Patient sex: F
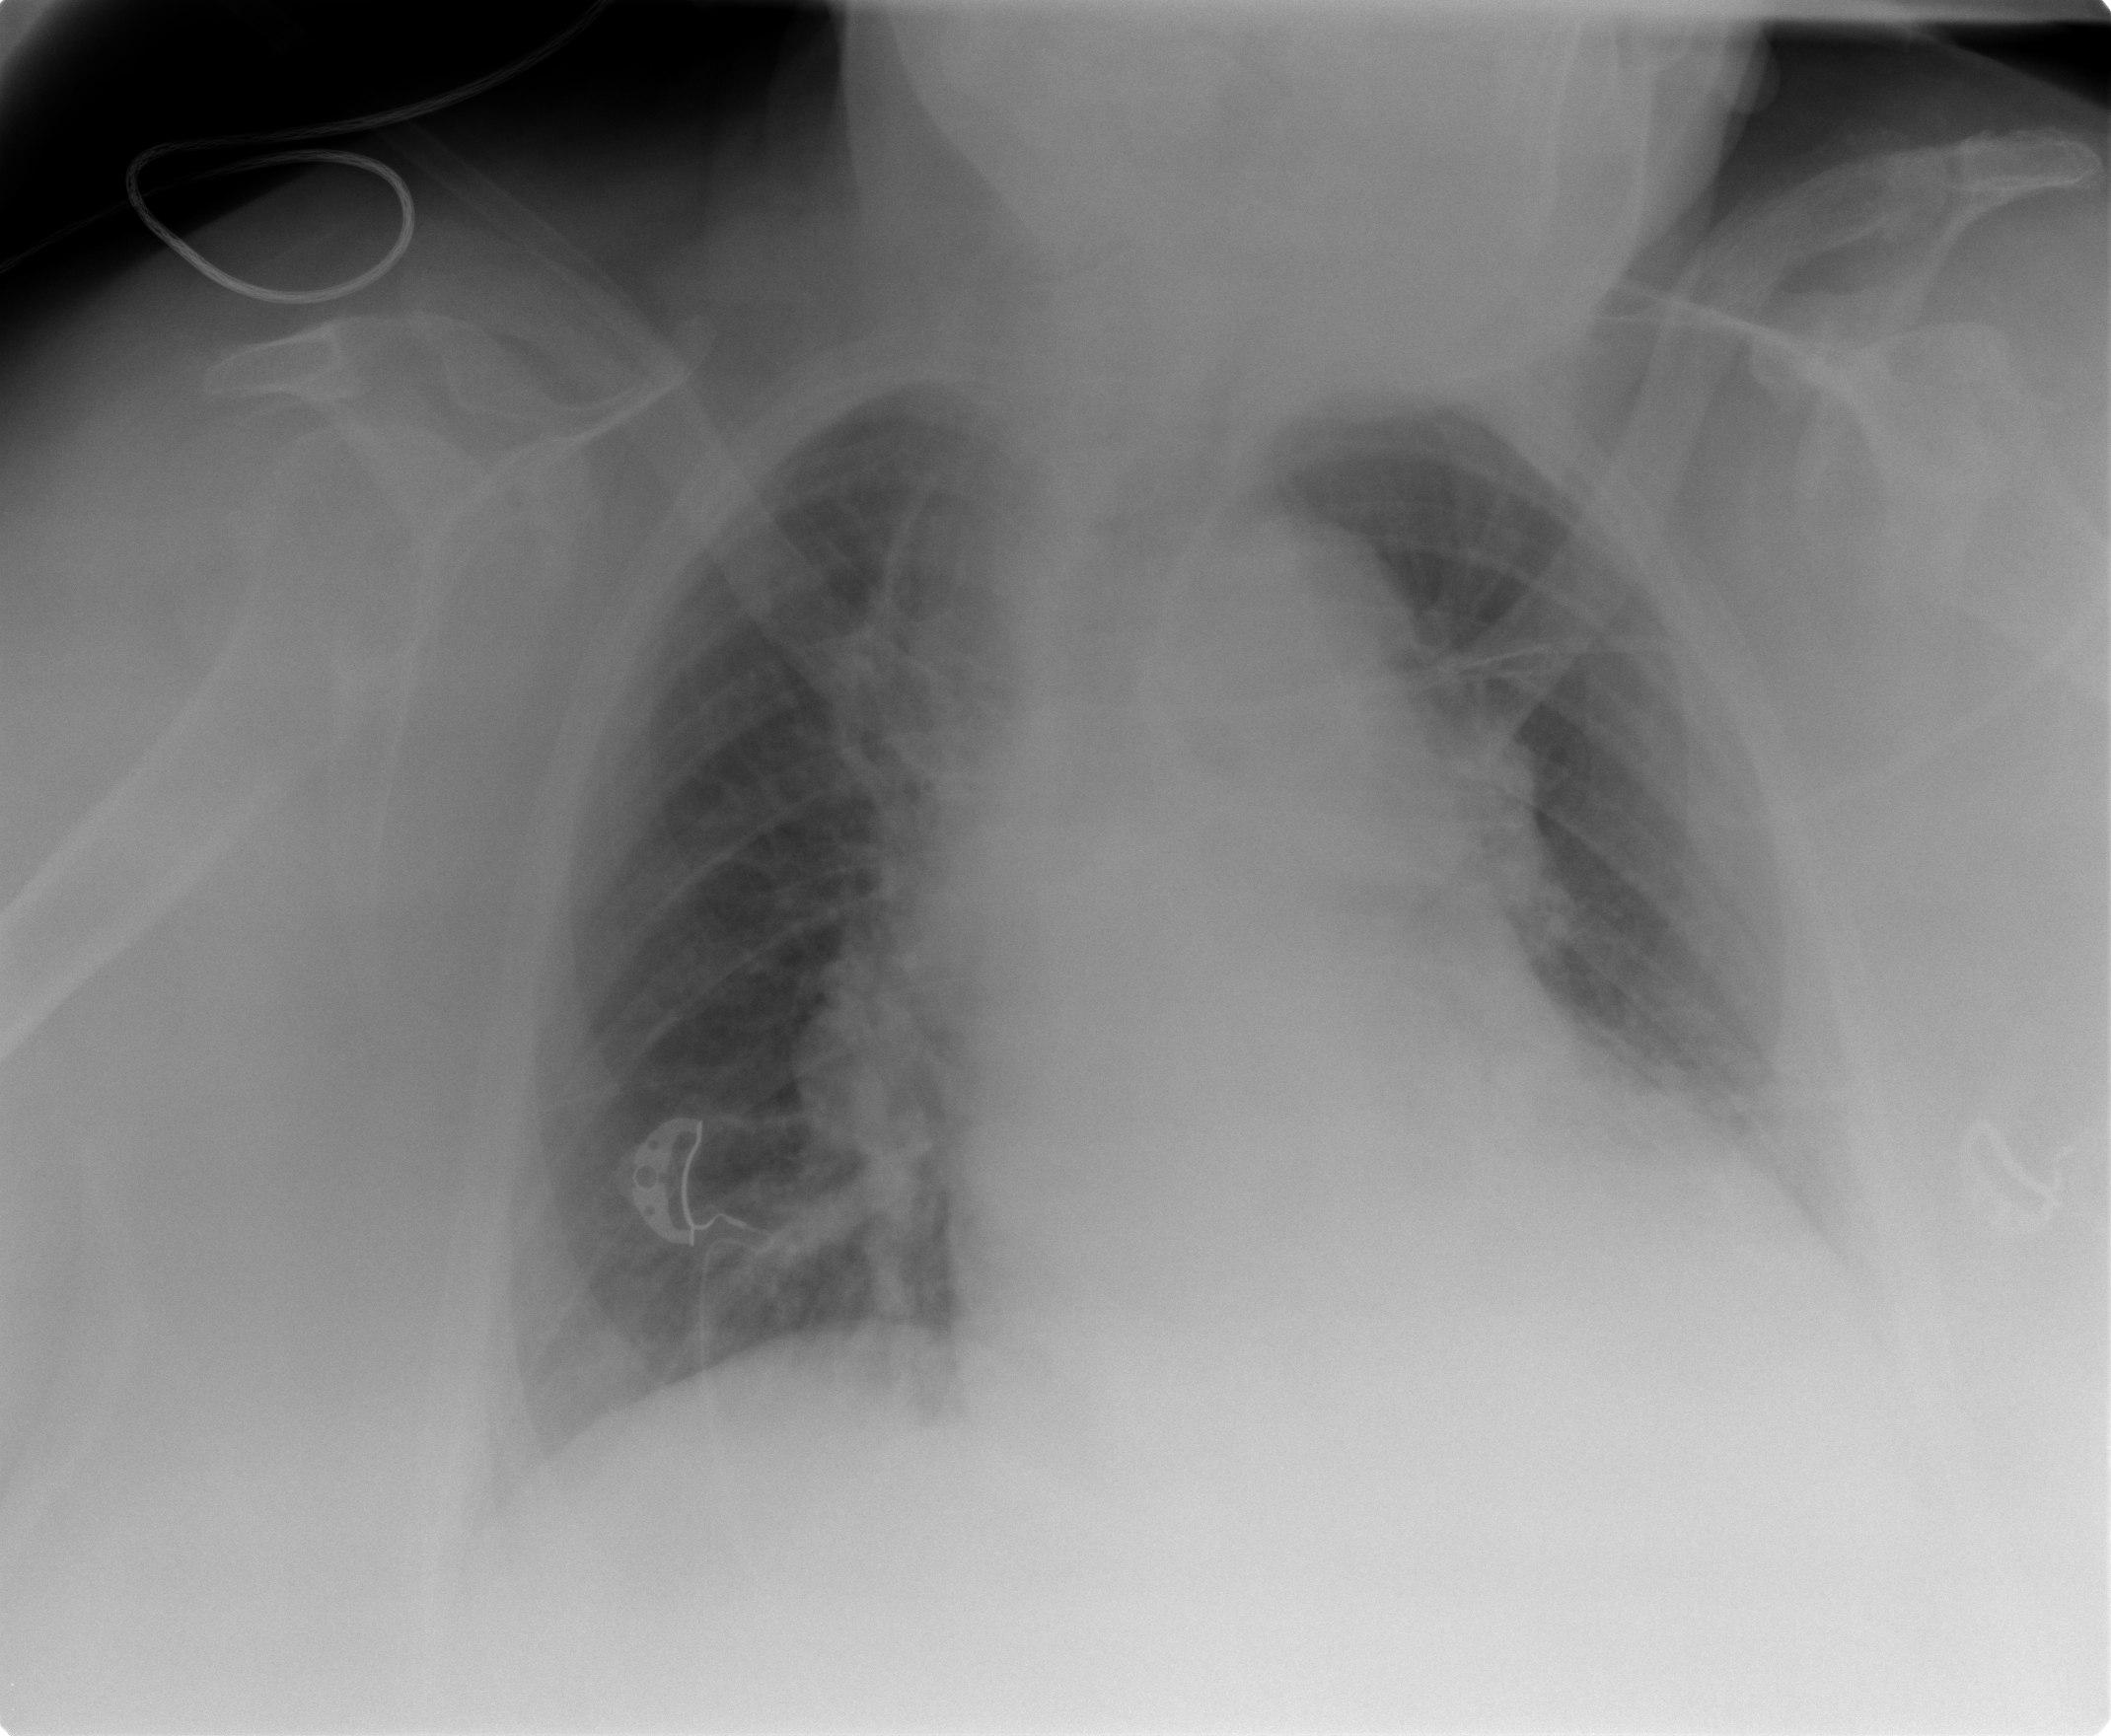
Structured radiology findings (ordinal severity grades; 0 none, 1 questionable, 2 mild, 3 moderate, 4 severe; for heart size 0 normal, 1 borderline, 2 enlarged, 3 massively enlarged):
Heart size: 2
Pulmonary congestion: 2
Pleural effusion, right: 1
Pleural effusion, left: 2
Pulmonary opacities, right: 0
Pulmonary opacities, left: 0
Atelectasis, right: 2
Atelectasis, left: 2